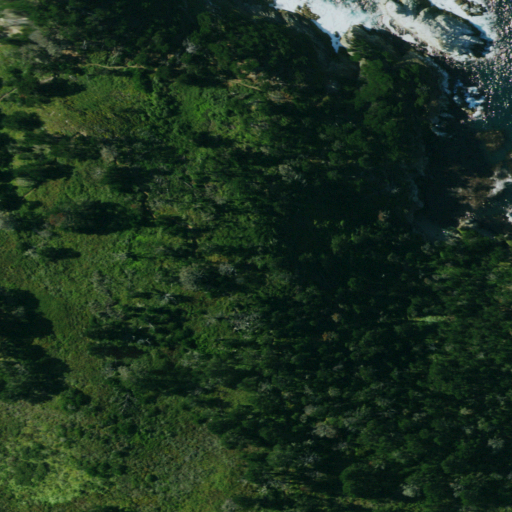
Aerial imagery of mountain in California named Whalers Knoll containing evergreen forest, mixed forest, shrub, open water, herbaceous wetlands, woody wetlands, open development, and grassland